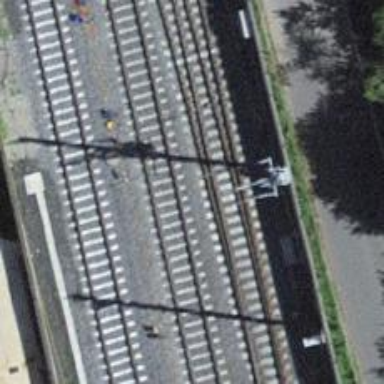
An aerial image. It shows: Single-track electrified railway with contact line.